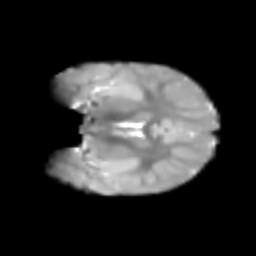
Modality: T2w
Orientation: coronal
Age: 7
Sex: male
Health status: healthy